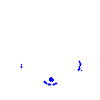
Particle: electron